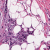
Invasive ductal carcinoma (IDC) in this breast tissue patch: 1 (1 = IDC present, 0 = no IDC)